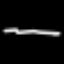
Label: line